Question: I'm trying to programatically move two buttons:
When the "Sign up" button is clicked, the login/sign up buttons will go down a few pixels (to make room for other input fields). If I click it, the buttons go down like they should, everything is working fine. If I select the first field, everything is also fine. But when I switch the selected field from username to password, the buttons go back up! Here's a screenshot:

(the login/sign up buttons were moved a few pixels lower, but when I switched focus from one textfield to another, they went back). Also, the two input fields don't have any handlers attached to them (I've also tried adding two blank new fields, the same thing happened). Here's the code I'm using to move the buttons:
'''
-(void)moveButtonTo:(UIButton *) button y:(int) y {
[self moveButtonTo:button x:button.frame.origin.x y:y ];
}
-(void)moveButtonTo:(UIButton *) button x:(int) x y:(int) y {
CGPoint center = CGPointMake(x + button.frame.size.width/2.f, y + button.frame.size.height/2.f);
[UIView animateWithDuration:1 animations:^{
[button setCenter:center];
}];
}
'''
And then move the buttons like this:
'''
[self moveButtonTo:loginButton y:250];
[self moveButtonTo:signupButton y:250];
'''
Did anyone encounter this before or knows how to fix it?
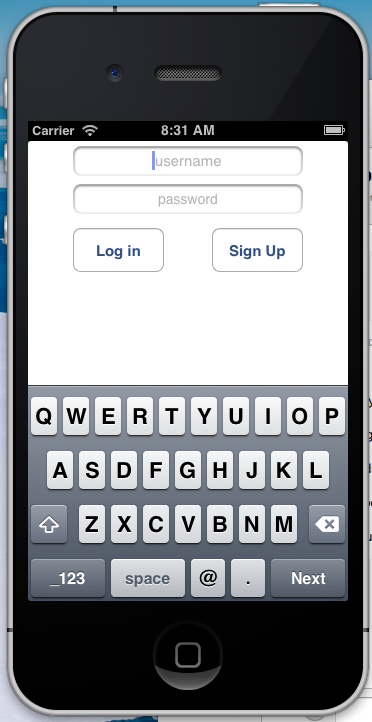
Answer: Uncheck autolayout and set size inspector like this